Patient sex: F
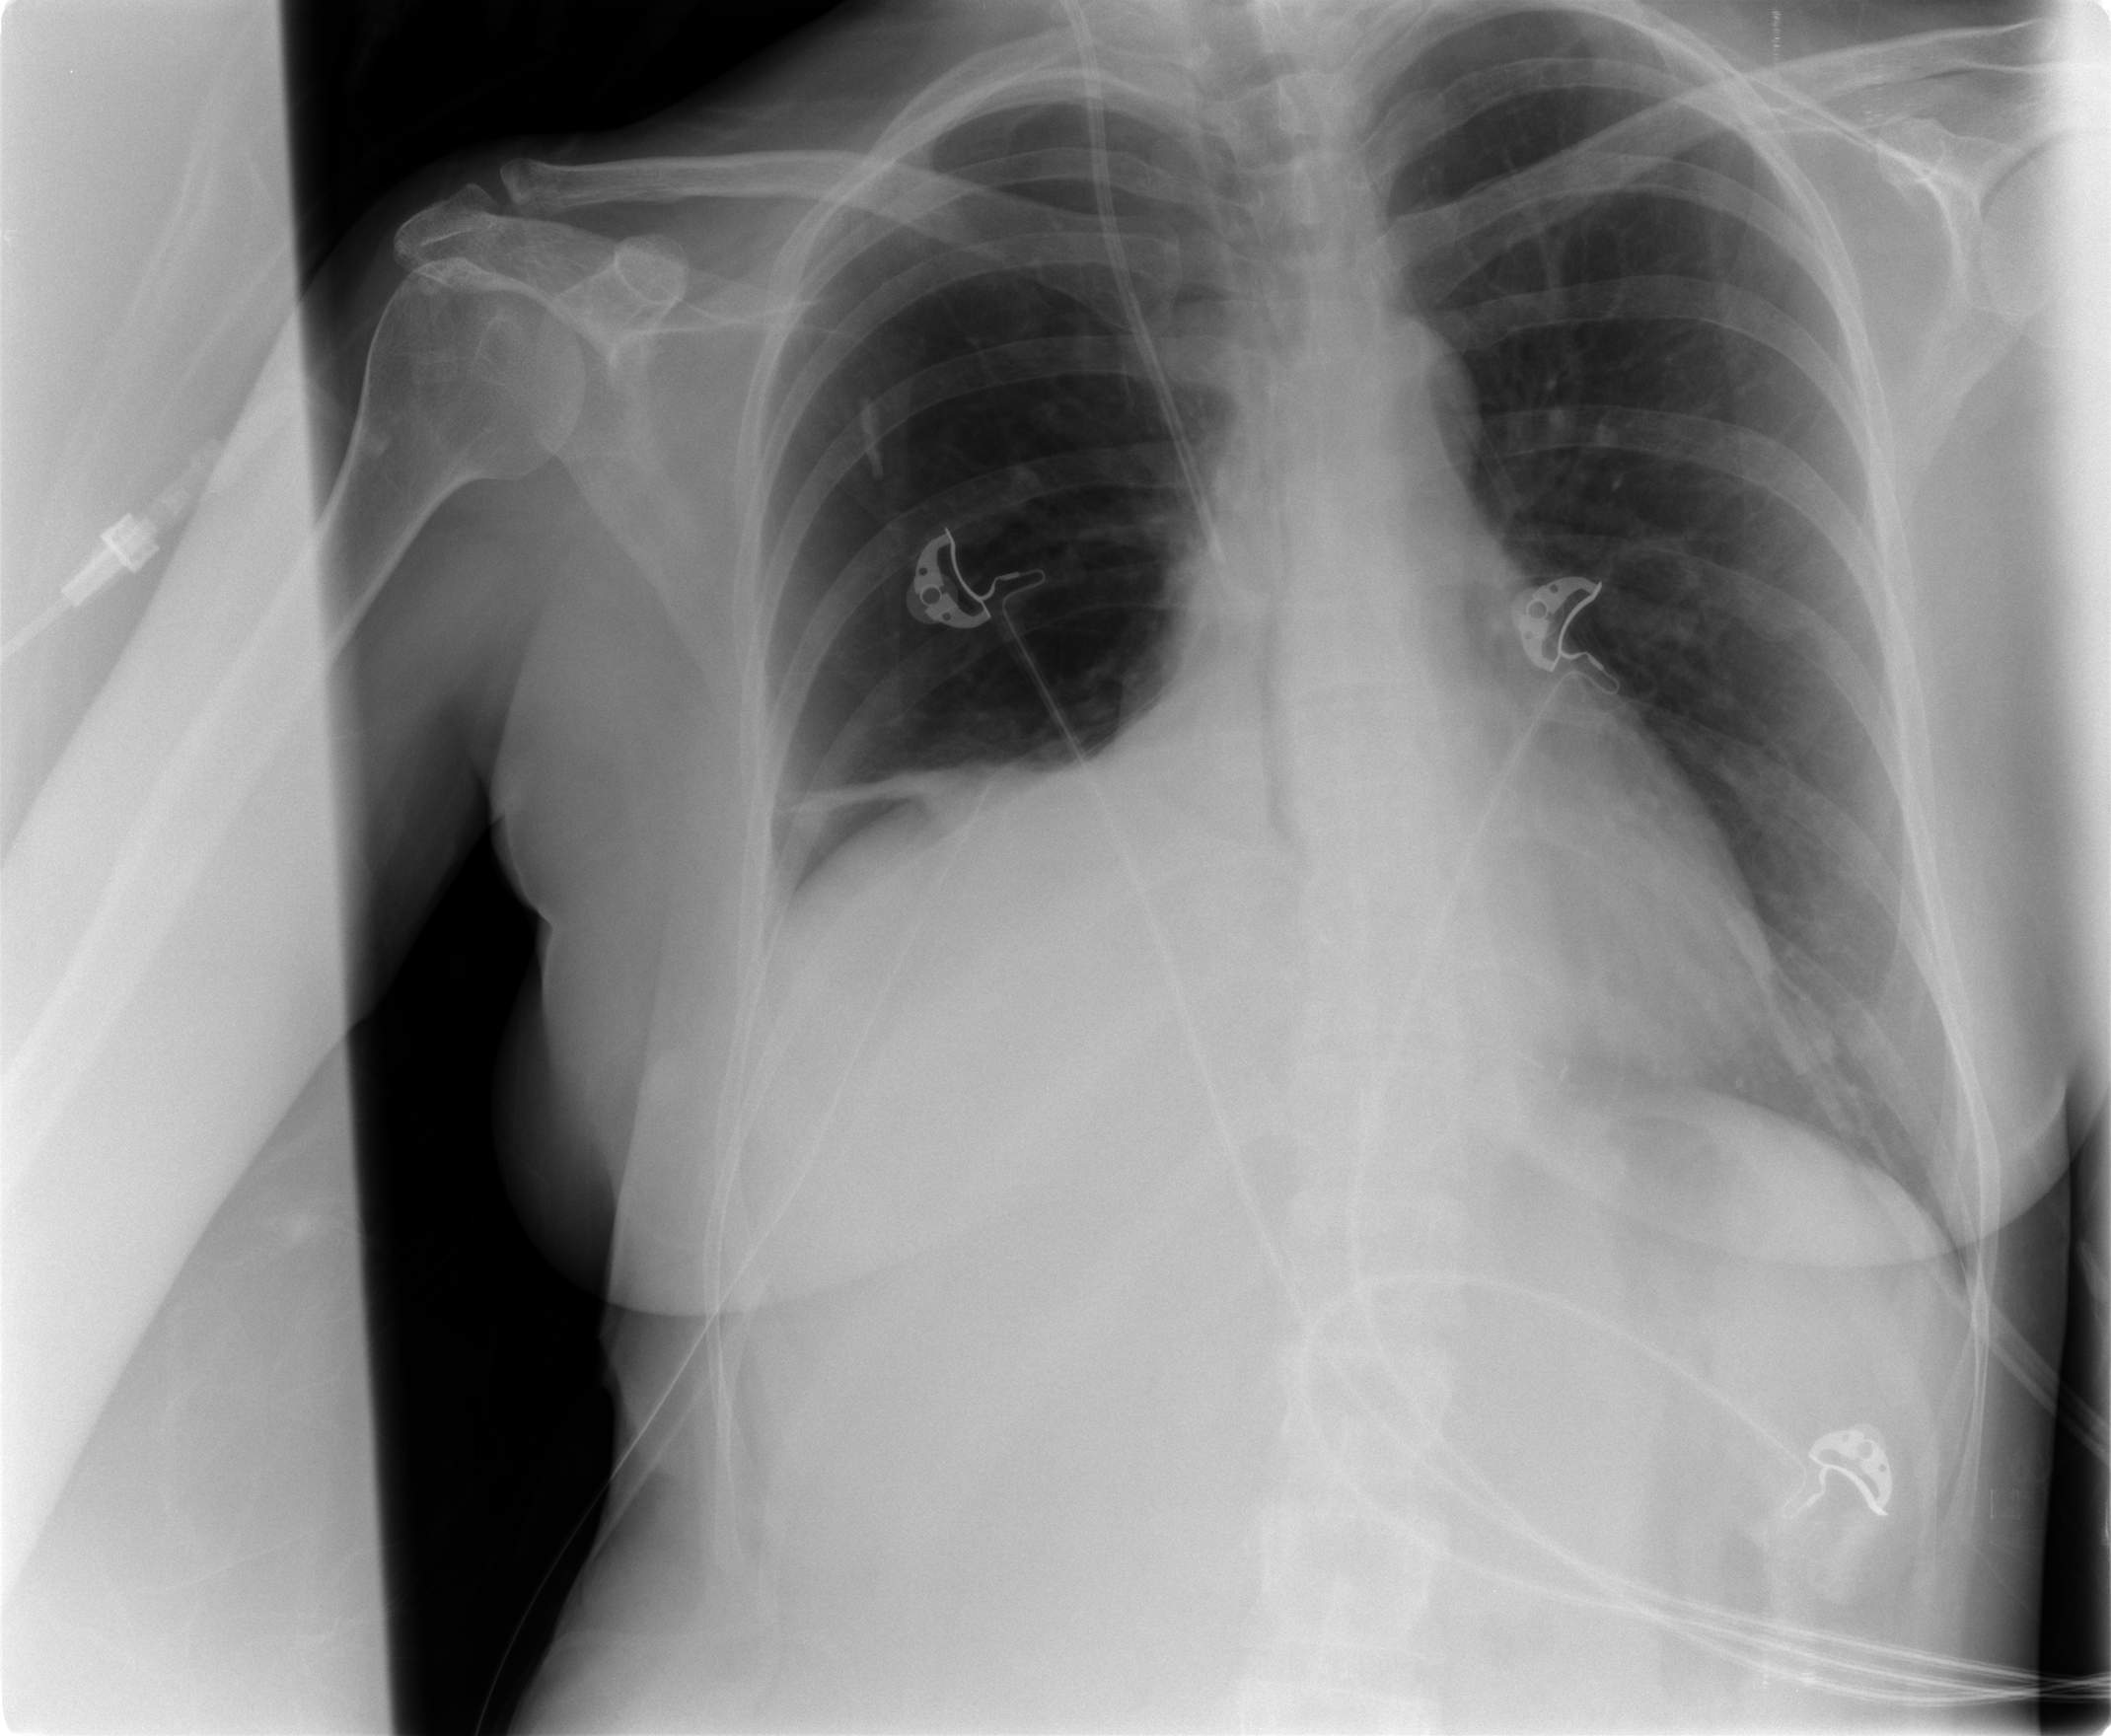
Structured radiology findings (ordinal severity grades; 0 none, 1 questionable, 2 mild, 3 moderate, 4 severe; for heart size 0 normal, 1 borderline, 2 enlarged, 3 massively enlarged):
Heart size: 0
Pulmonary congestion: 0
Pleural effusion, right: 2
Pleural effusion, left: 0
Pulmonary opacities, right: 0
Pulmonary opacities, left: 0
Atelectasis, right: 3
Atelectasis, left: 0